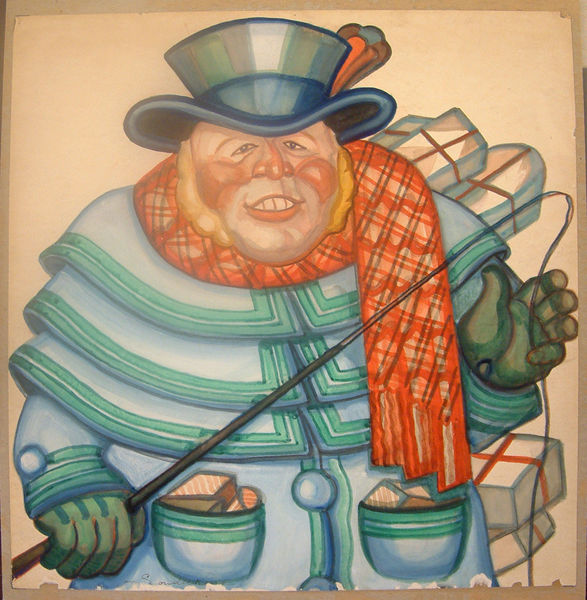
Titel: The Coachman, The Coachman
Künstler: Sergei Iur'evich (Soudeikine, Serge) Sudeikin
Standort: Amherst (Massachusetts, USA)
Institution: Mead Art Museum, Amherst College
Schlagwörter: blue, hands, hat, red, white, face, green, nose, painting, yellow, pattern, feather, hand, glove, food, man, orange, eyes, winter, drawing, paper, color, coat, scarf, buttons, caricature, cartoon, line, beard, jacket, blond, smile, tie, happy, person, cape, cheeks, cloak, lol, pockets, england, cloth, carriage, horse, fish, cheek, wrapped, drunk, gloves, top hat, stick, whip, boxes, scary, button, gift, horseman, sideburns, fat, christmas, rider, strange, string, present, ruddy, teeth, pack, master, guy, circus, gifts, mail, jolly, santa, irish, package, cheekc, teethe, presents, packages, rod, expresson, peddler, chops, parcels, fishinline, droopy, pinocchio, disney, mitten, rosy cheeks, slidburns, gaudy, rotund, carriageman